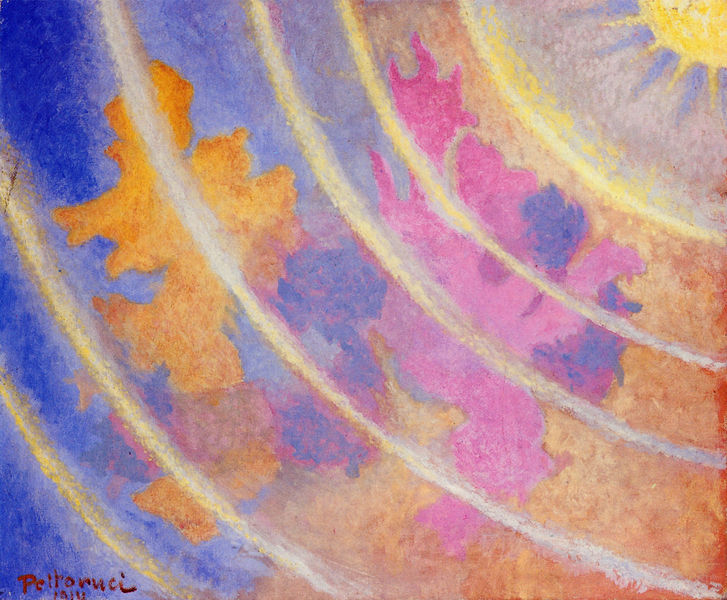
Titel: Composizione futurista
Künstler: Emilio Pettoruti
Standort: Paris
Institution: Collection René Jean Ullmann
Schlagwörter: blau, himmel, weiß, gelb, ausschnitt, bunt, orange, erde, sonne, rosa, schrift, farbe, violett, sigantur, detail, bögen, name, pink, ringe, strahlen, kreise, kranz, welt, spirale, planeten, pettornici, pettoruci